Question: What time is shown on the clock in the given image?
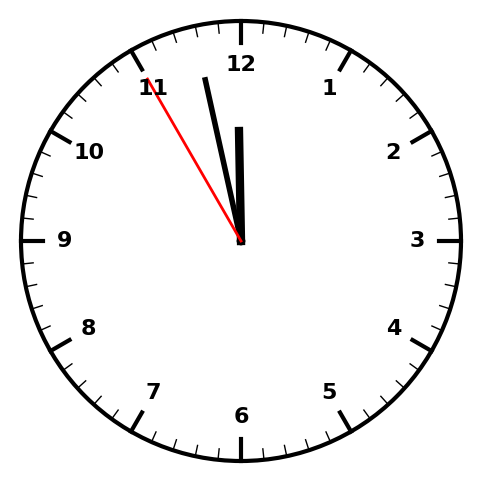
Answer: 11:57:55